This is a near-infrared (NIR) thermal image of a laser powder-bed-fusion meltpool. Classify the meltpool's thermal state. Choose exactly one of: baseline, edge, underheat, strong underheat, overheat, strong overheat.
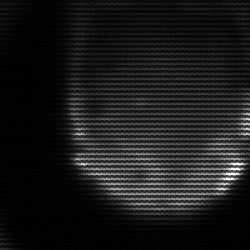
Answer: edge